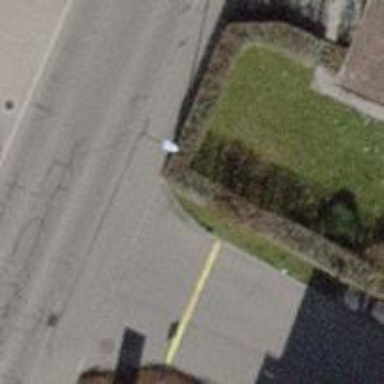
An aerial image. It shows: Hedge acting as barrier.